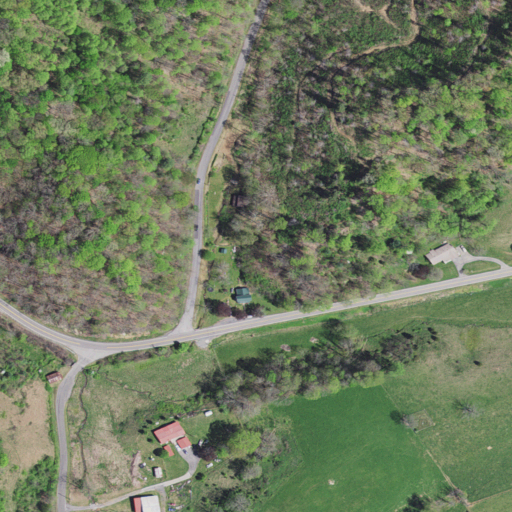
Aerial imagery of valley in Virginia named Grindstone Hollow containing deciduous forest, pasture, open development, and low intensity development